Field crop: maize
Growth stage: 2
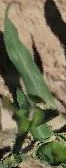
Species: maize